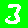
Digit: 3